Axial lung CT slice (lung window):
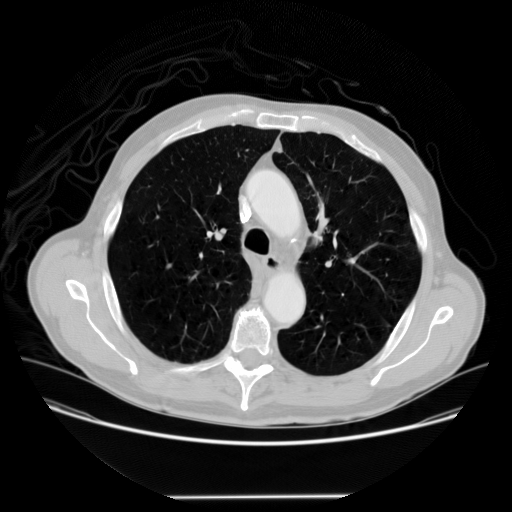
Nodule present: no